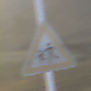
Verkehrszeichen: KinderRechts
Umgebung: Outdoor, Nature
Tageszeit: SunriseSunset
Wetter: Clear
Licht: Natural
Jahreszeit: NotSpecified
Kontrast: HighContrast